Question: I developed a webview based android app , tested it - worked fine , uploaded to Google Play , and when I go to see the app I get This app is incompatible with all of your devices - I had wildfire and now I have Media Pad 7 inch tablet.
This is my manifest file
'''
<?xml version="1.0" encoding="utf-8"?>
<manifest xmlns:android="http://schemas.android.com/apk/res/android"
package="com.compensatemeonline.uscompaniesdb"
android:versionCode="4"
android:versionName="1.3" >
<supports-screens>
android:largeScreens="true"
android:normalScreens="true"
android:smallScreens="true"
android:xlargeScreens="true"
android:anyDensity="true"
</supports-screens>
<uses-sdk
android:minSdkVersion="4"
android:targetSdkVersion="17" />
<uses-permission android:name="android.permission.INTERNET"/>
<uses-permission android:name="android.permission.ACCESS_NETWORK_STATE" />
<application
android:allowBackup="true"
android:icon="@drawable/ic_launcher"
android:label="@string/app_name"
android:theme="@style/AppTheme" >
<activity
android:name="com.compensatemeonline.uscompaniesdb.MainActivity"
android:label="@string/app_name" >
<intent-filter>
<action android:name="android.intent.action.MAIN" />
<category android:name="android.intent.category.LAUNCHER" />
</intent-filter>
</activity>
</application>
</manifest>
'''
and this is my application...
<URL>

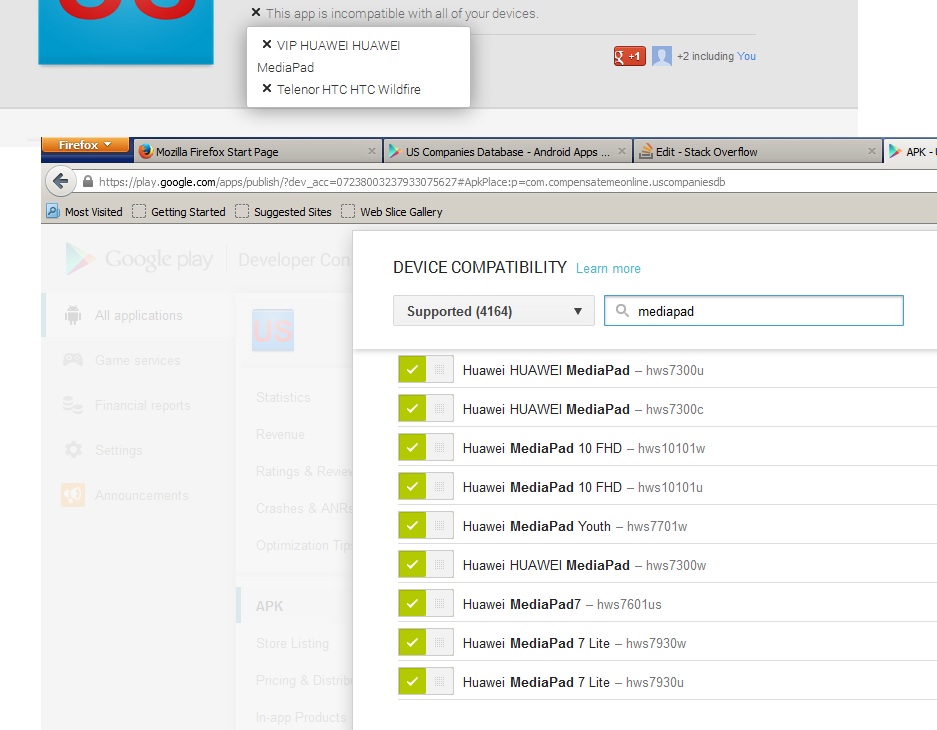
Answer: It seams that the problem is in fact that in my country Serbia , payed apps can be bought only by using some phones that have installed new versions of Google Play app . This seems to be the problem since other users abroad using same types of phones are allowed to use the app.